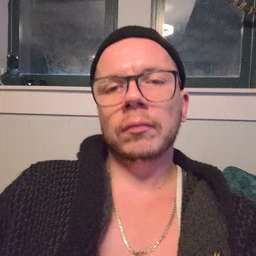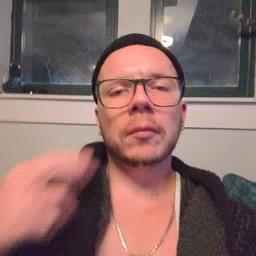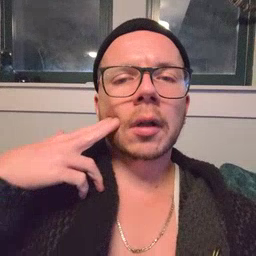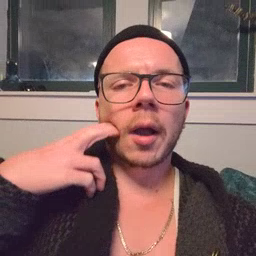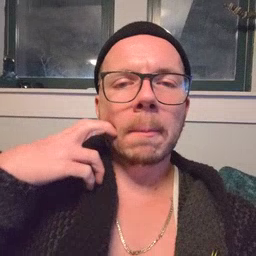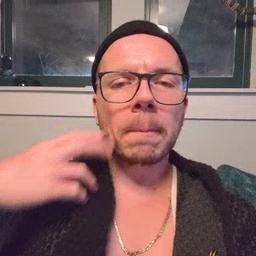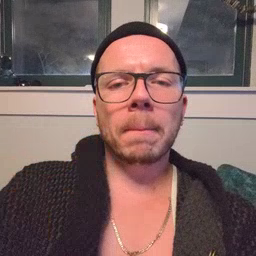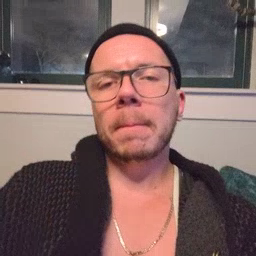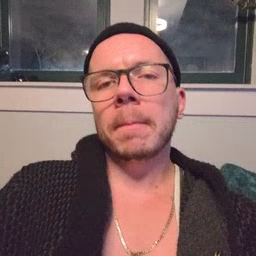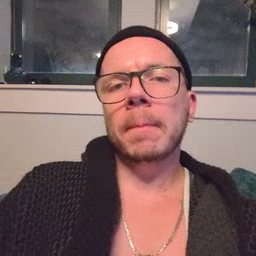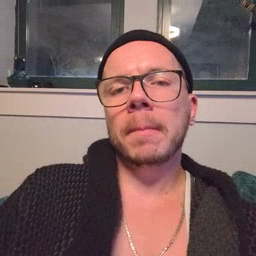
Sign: gum